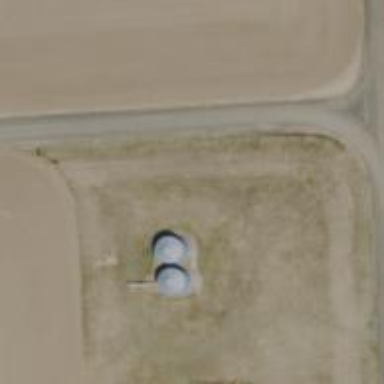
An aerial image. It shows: Silo.